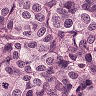
Metastatic tissue present: yes